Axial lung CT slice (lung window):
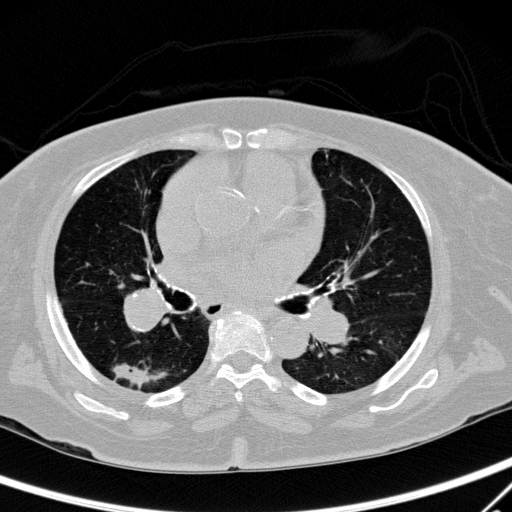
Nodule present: yes
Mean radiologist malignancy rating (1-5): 5